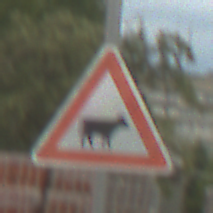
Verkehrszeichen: ViehtriebLinks
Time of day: MorningAfternoon
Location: Outdoor (Suburban)
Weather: PartlyCloudy
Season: NotSpecified
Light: Natural